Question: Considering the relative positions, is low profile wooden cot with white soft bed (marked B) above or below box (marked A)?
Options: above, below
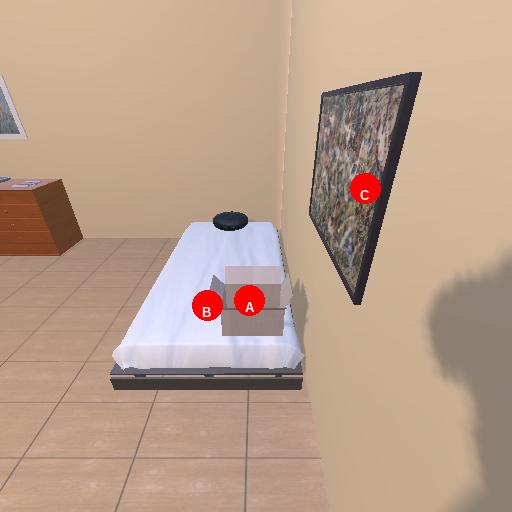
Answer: above